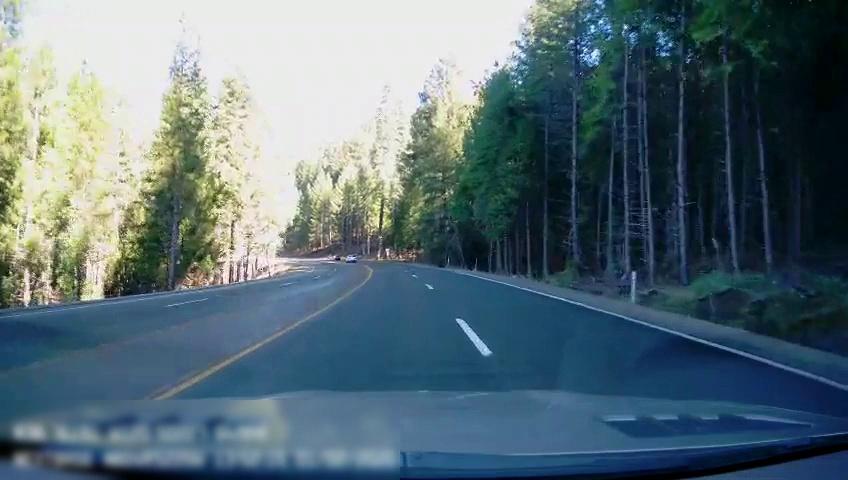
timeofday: Day
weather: Sunny
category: Drivable Space
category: Vehicles | SUV
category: Lanes | Current Lane
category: Lanes | Alternate Lane
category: Lanes | Current Lane
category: Lanes | Alternate Lane
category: Lanes | Opposite Lane
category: Lanes | Opposite Lane
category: Lanes | Opposite Lane